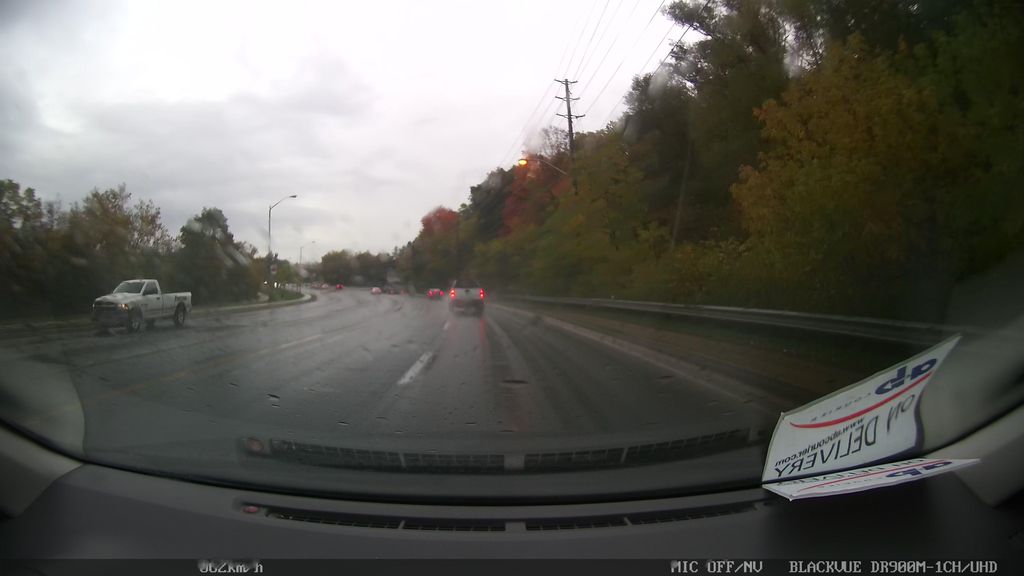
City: toronto